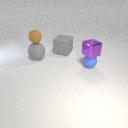
small blue rubber sphere in front of large gray rubber sphere